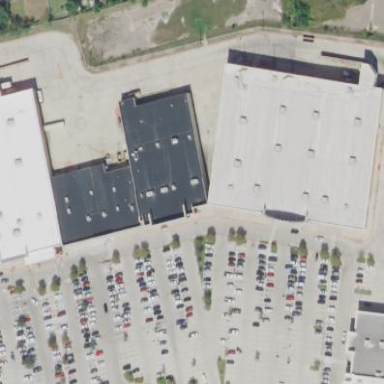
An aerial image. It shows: Department store building.